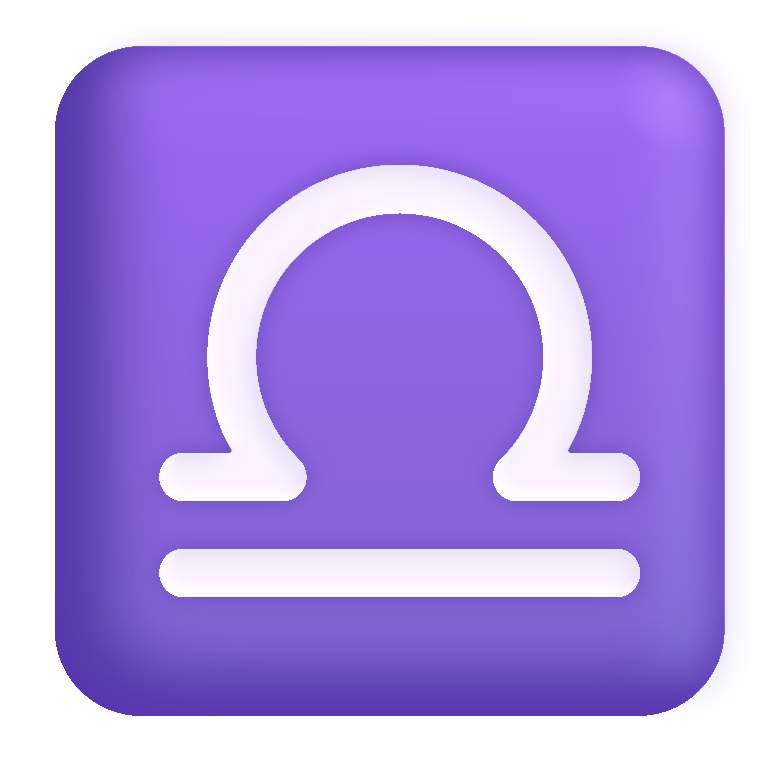
libra color